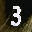
Label: 3